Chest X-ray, PA view. Patient: 42 years old, sex F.
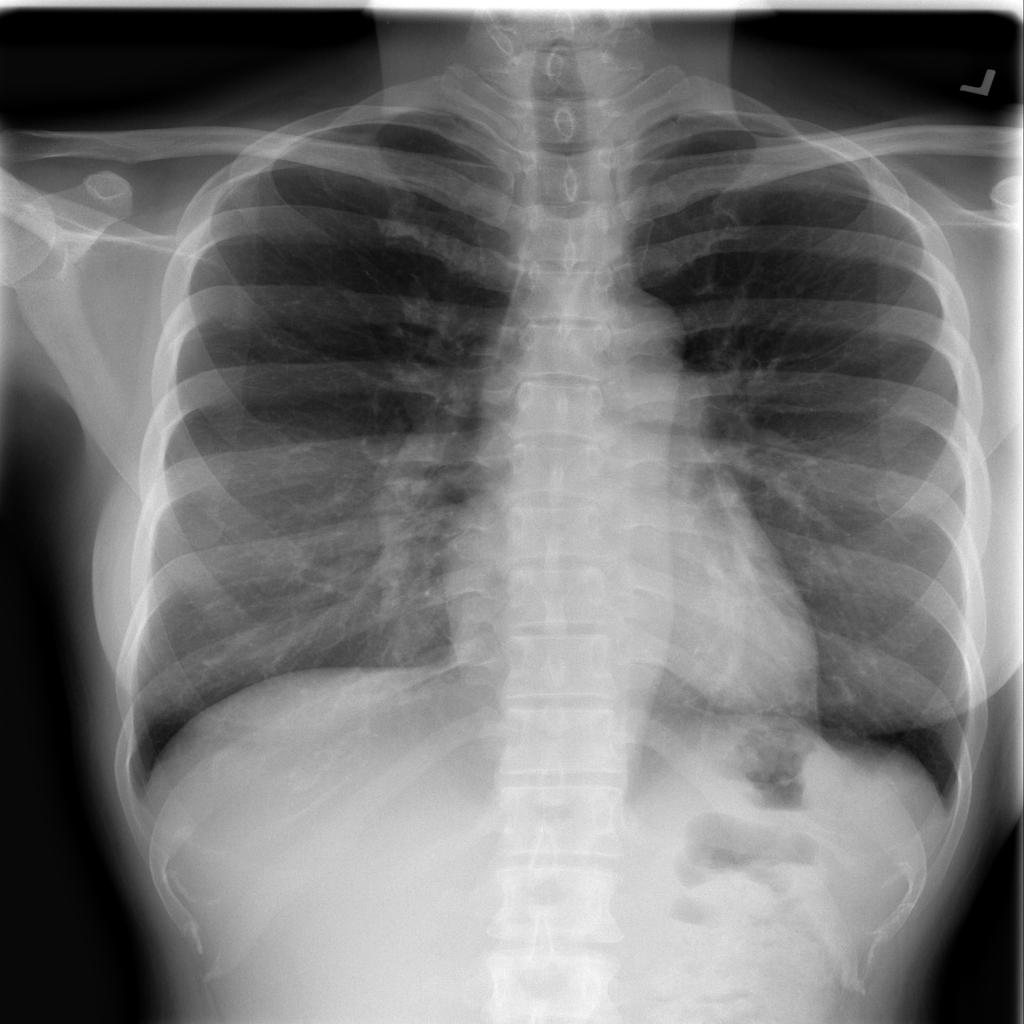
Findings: No Finding